Current action and preconditions to check: path_clear

Your task: For each precondition in the list above, predict whether it will hold at this action.

Consider the current scene as observed from the mobile robot's camera, and analyze the predicted future states of all dynamic agents (e.g., people, animals, vehicles, or any moving entities) within the NEXT SECOND.

IMPORTANT: Only answer "very likely" if you are absolutely certain—based on strong, clear evidence—that a dynamic agent will violate the precondition in the predicted future state. Do NOT answer "very likely" for unlikely, ambiguous, or low-probability risks.

Ask yourself for each precondition: Is there a high probability, with clear and convincing evidence, that the predicted future states of any dynamic agent will interfere with the predicted future state of the currently executing action within the NEXT SECOND, causing that precondition to fail?

Assess the risk level based on these predictions. Use "likely" or "very likely" if motions create a clear risk of interference.

Use "neutral" or "improbable" if agents are nearby but their predicted paths are clearly diverging or non-conflicting.

Failure Risk Categories: "very improbable", "improbable", "neutral", "likely", "very likely"

Answer Format: Output ONLY the probability_of_failure value from these categories: "very improbable", "improbable", "neutral", "likely", "very likely"

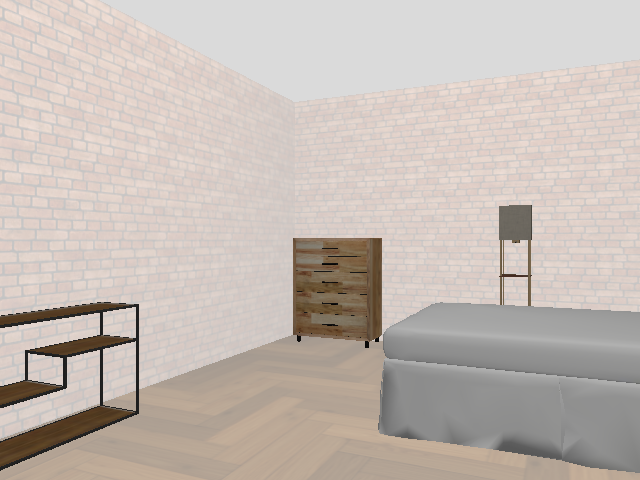

Answer: very improbable